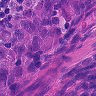
Metastatic tissue present: yes